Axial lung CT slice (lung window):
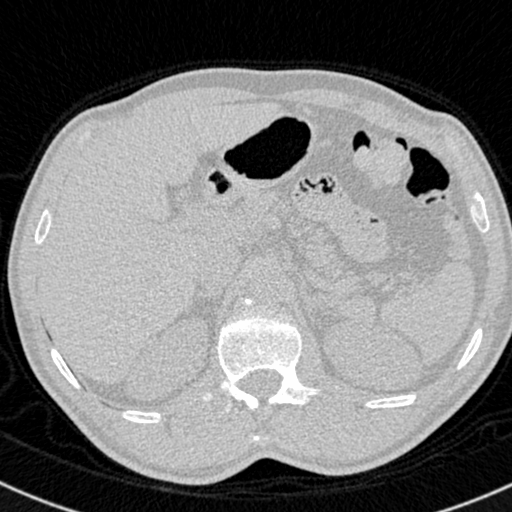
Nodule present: no